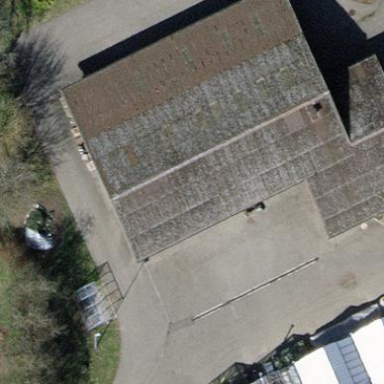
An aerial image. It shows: Shed.